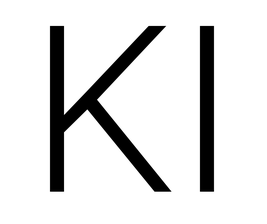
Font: Roboto_Light